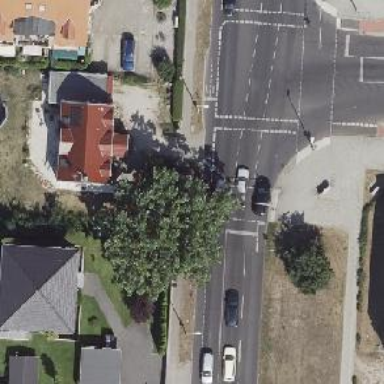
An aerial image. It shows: Secondary road with asphalt surface. There are separate lanes for cycling on the left and sidewalks on both sides. The lanes are marked.